Question: I am creating a barplot with some values by using R and ggplot2. Creating the plot and everything works nicely, however, I have y-values that are mainly in one general value range with one or two vastly higher values mixed in.
To clarify, my y-values look similar to this:
[10, 12, 13, 5000, 14, 11]
'''
y = c(10, 12, 13, 5000, 14, 11)
'''
(For the sake of completeness: the x-values are simple increments of time, e.g. 1,2,3,4,5)
Creating the plot and everything works nicely, except that due the vastly higher value, the whole chart is very "zoomed out". I know I can filter out these higher values by setting limits, however I would like to keep them in the plot and hence wonder if there is any way to set a visible "break" in the y-scale so that it proceeds at a value that is in the range of the higher value.
I have a created a little picture using paint to clarify what I mean:

Is there any way to do this using R/ggplots2? Alternatively, I'd also like to know if anybody has any alternative ideas of how these kind of values can be nicely plotted without having to note them separately.
Thanks,
Klinring
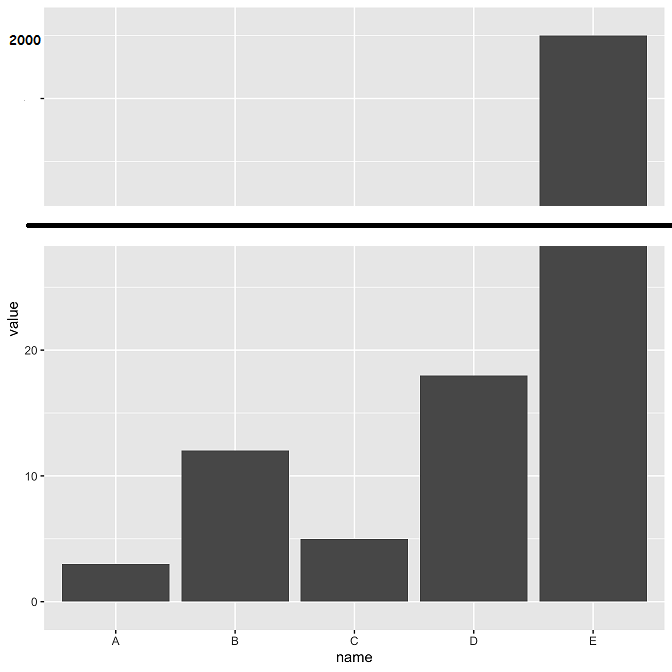
Answer: The problem can be solved by creating a new binary variable depending on the value of 'y'. In order to do that, a threshold must be established beforehand.
'''
library(ggplot2)
threshold <- 25
df1$big <- factor(df1$y <= threshold, labels = c("> 25", "<= 25"))
ggplot(df1, aes(x, y)) +
geom_col() +
facet_wrap(~ big, "free_y", nrow = 2)
'''
<URL>
Then the new variable can be removed.
'''
df1$big <- NULL
'''
'''
df1 <- data.frame(x = LETTERS[1:6],
y = c(10, 12, 13, 5000, 14, 11))
'''